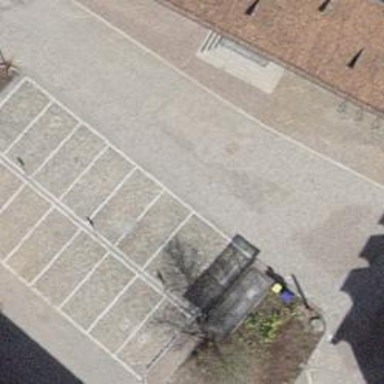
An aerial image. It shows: Post box.